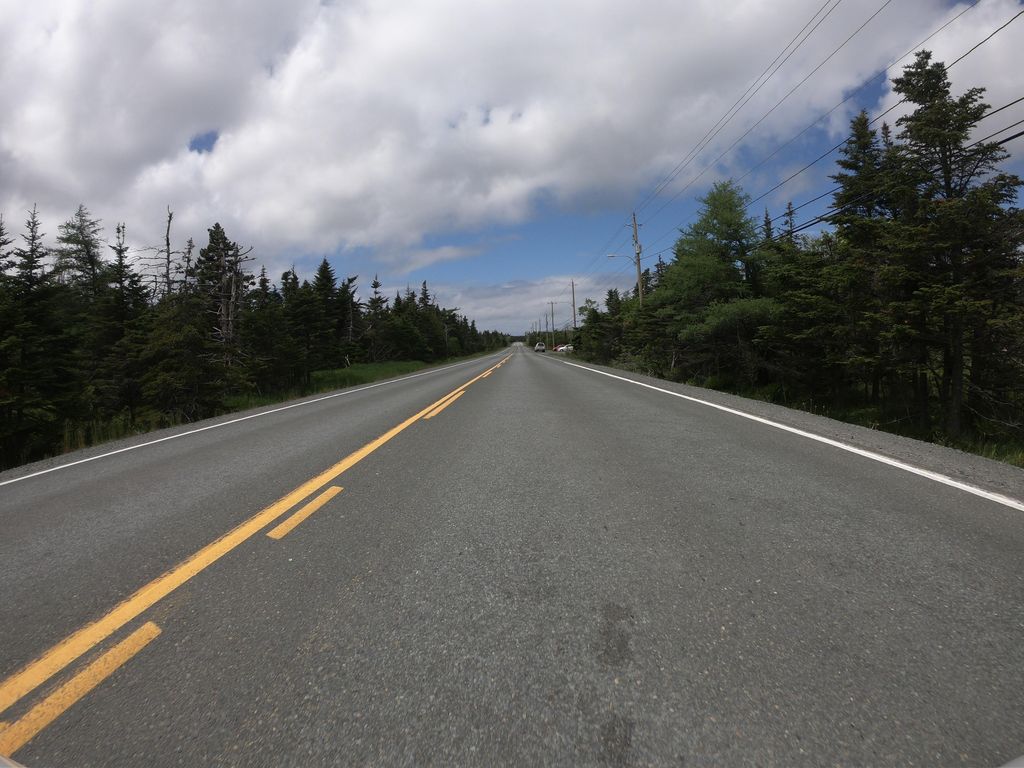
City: st_johns